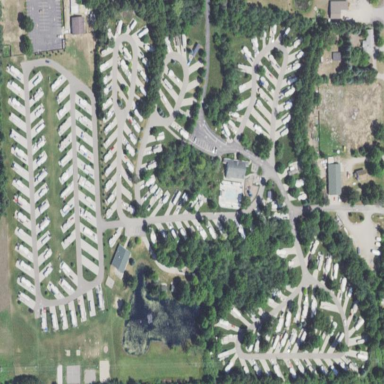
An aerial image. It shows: Caravan site for tourism.